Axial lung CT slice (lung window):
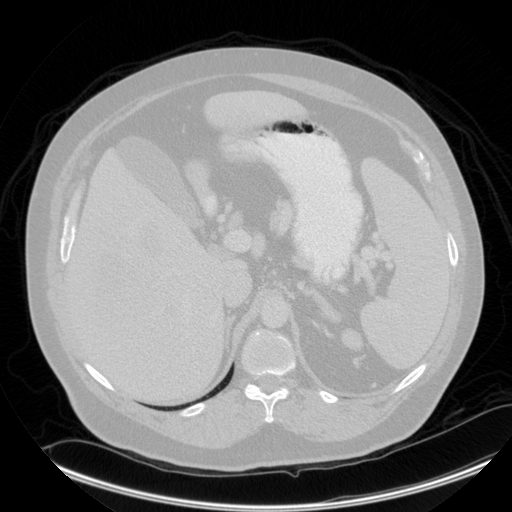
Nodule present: no